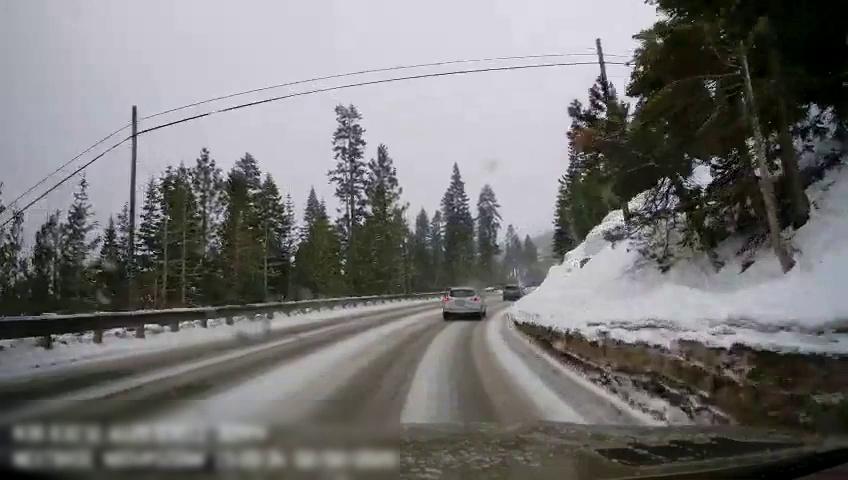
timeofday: Day
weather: Snowy
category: Drivable Space
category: Vehicles | SUV
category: Vehicles | Car